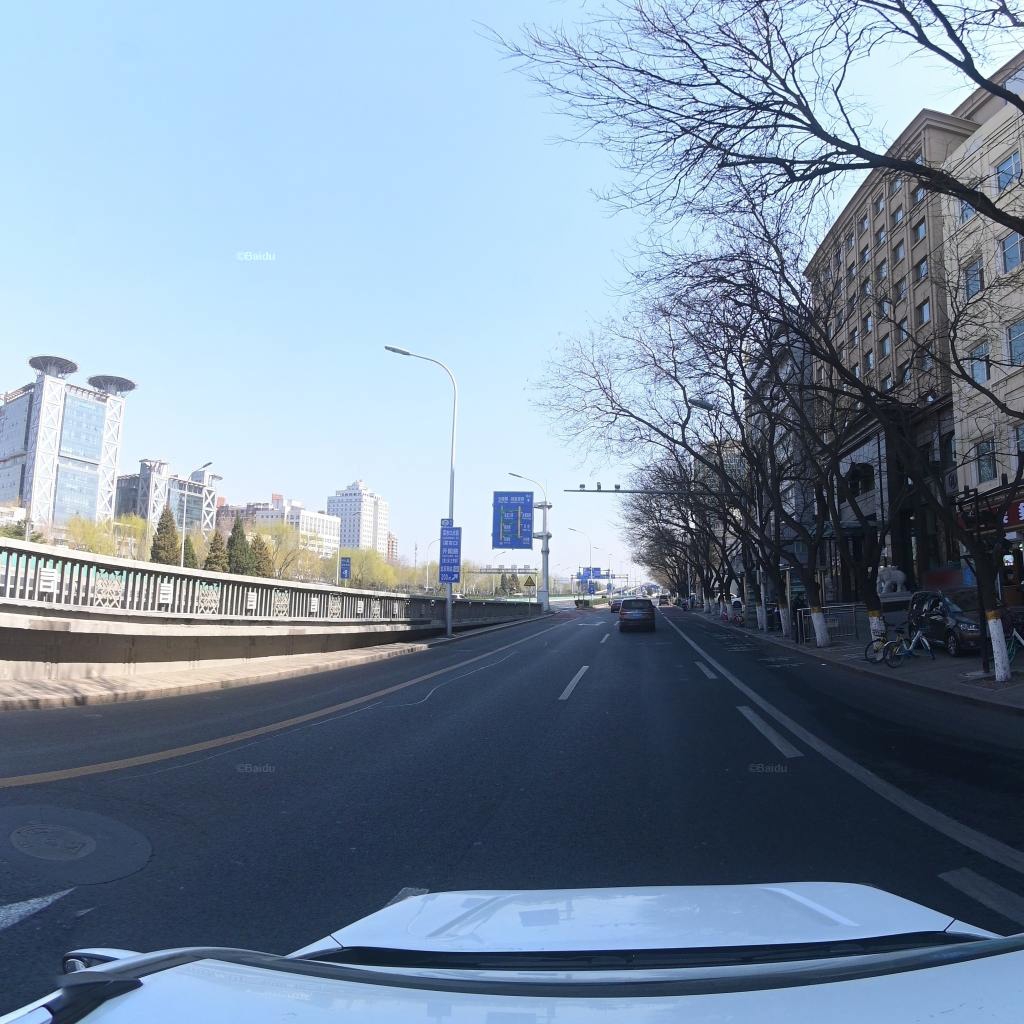
Region: Fengtai
Road damage annotations: longitudinal patch, manhole cover